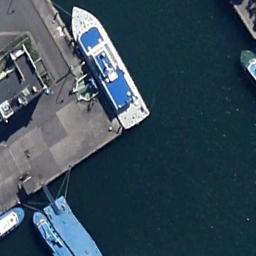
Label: ship